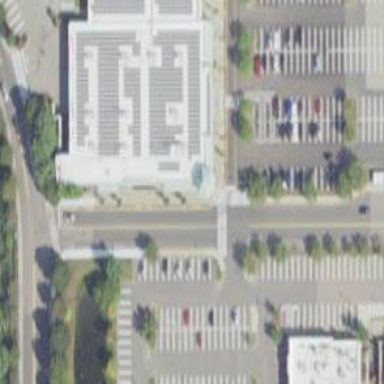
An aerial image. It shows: Retail building.